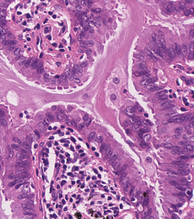
Tumor epithelial tissue: yes
Tumor-associated stroma tissue: yes
Normal tissue: no